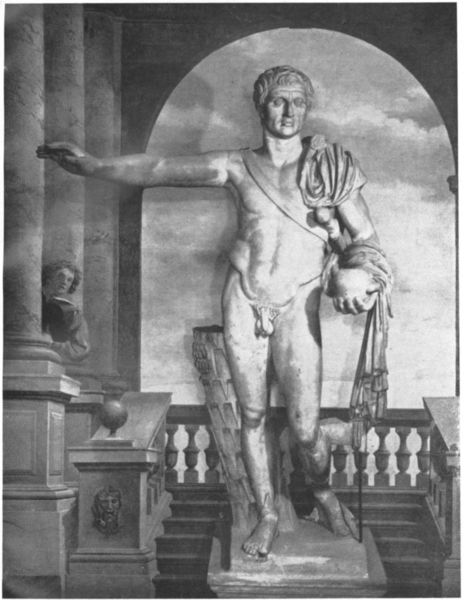
Titel: Pompeius (sog.)
Institution: Rom, Galleria Spada (Thronsaal)
Schlagwörter: akt, gott, hand, himmel, kopf, körper, mann, nackt, wolken, marmor, säule, säulen, blick, tuch, arm, gesicht, sockel, hals, figur, skulptur, statue, balkon, bogen, grafik, rundbogen, beobachter, treppe, kaiser, geländer, stufen, nabel, bildhauerei, geschlecht, foto, penis, arkade, antike, palast, balustrade, radierung, kugel, sieg, rom, römer, griechisch, feldherr, ballustrade, gurt, reproduktion, römisch, staue, halbbogen, cäsar, hoden, tuck, geschlechtsteil, halbgott, klrieger, schearz-weiß